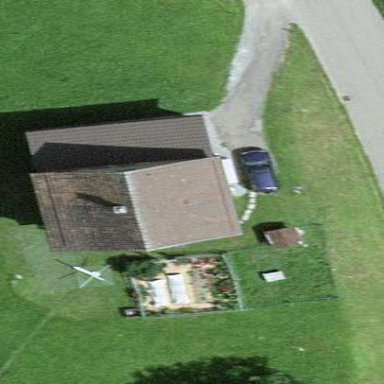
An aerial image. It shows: Detached building with gabled roof.